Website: home-depot
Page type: delivery-shipping
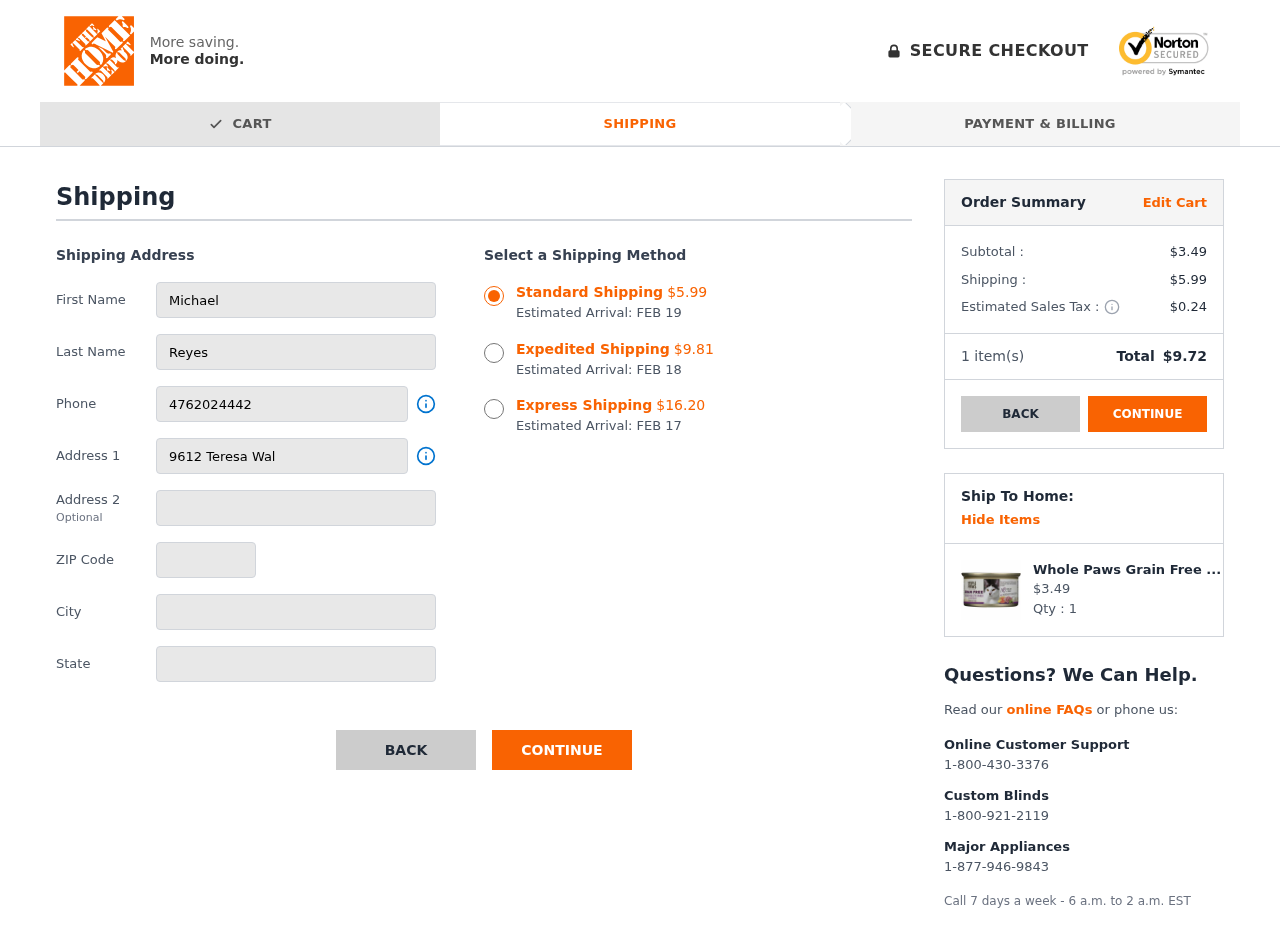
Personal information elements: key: PII_CITY
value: Garyborough
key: PII_FIRSTNAME
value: Michael
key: PII_LASTNAME
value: Reyes
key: PII_PHONE
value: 4762024442
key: PII_POSTCODE
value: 72455
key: PII_STATE
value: Virginia
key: PII_STREET
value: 9612 Teresa Wall Apt. 620
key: PII_STREET2
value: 53534 Delacruz Avenue Apt. 127
Product elements: key: PRODUCT1_NAME
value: Whole Paws Grain Free Chicken & Giblets Dinner with Vegetables, 3 oz, 3 oz
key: PRODUCT1_PRICE
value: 3.49
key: PRODUCT1_QUANTITY
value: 1
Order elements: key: ORDER_SHIPPING_COST_STANDARD
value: $5.99
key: ORDER_DELIVERY_DATE
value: FEB 19
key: ORDER_SHIPPING_COST_EXPEDITED
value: $9.81
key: ORDER_DELIVERY_DATE_EXPEDITED
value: FEB 18
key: ORDER_SHIPPING_COST_EXPRESS
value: $16.20
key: ORDER_DELIVERY_DATE_EXPRESS
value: FEB 17
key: ORDER_SUBTOTAL
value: $3.49
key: ORDER_SHIPPING_COST
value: $5.99
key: ORDER_TAX
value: $0.24
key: ORDER_NUM_ITEMS
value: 1
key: ORDER_TOTAL
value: $9.72